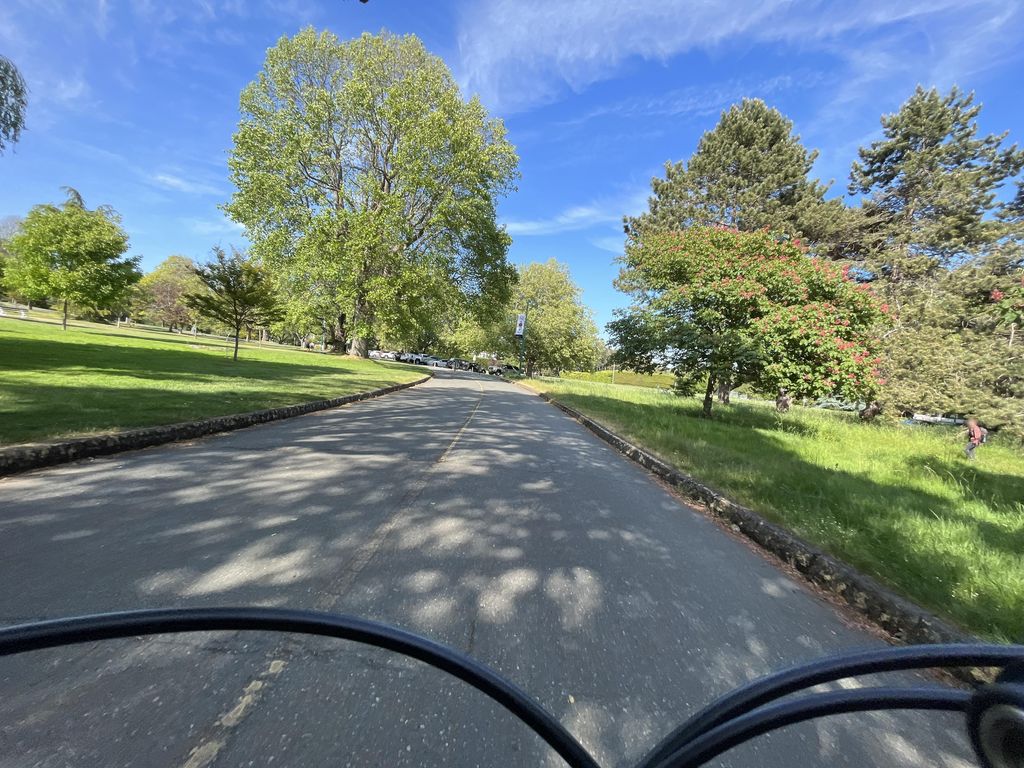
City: victoria